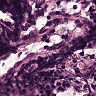
Metastatic tissue present: no